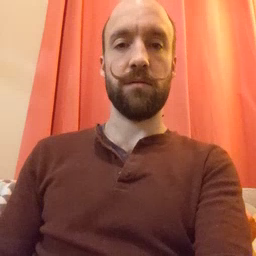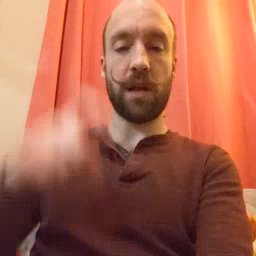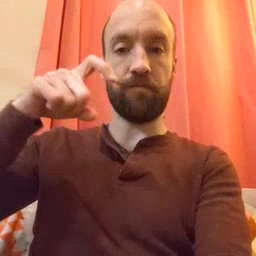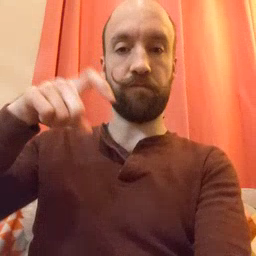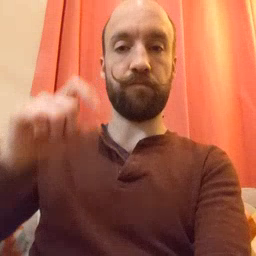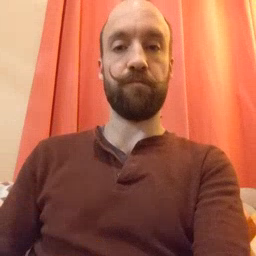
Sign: time